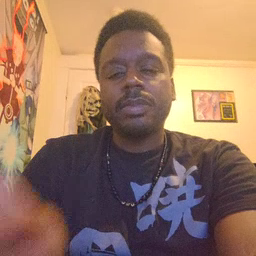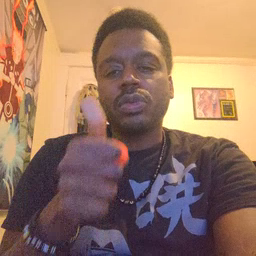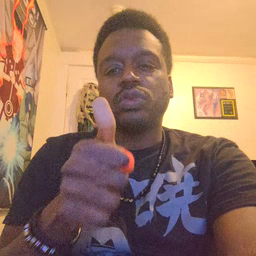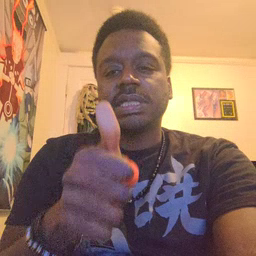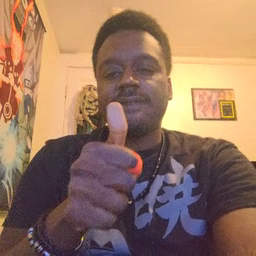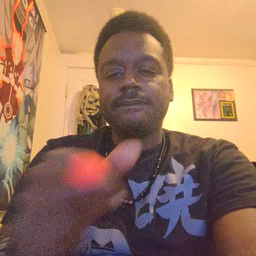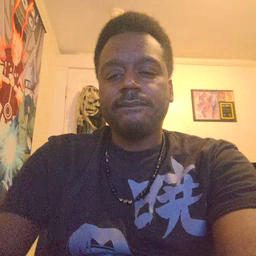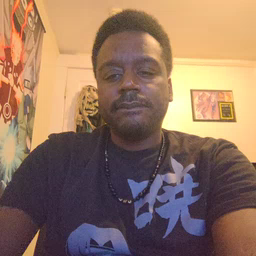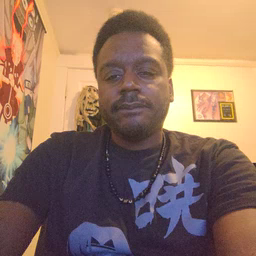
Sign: yourself